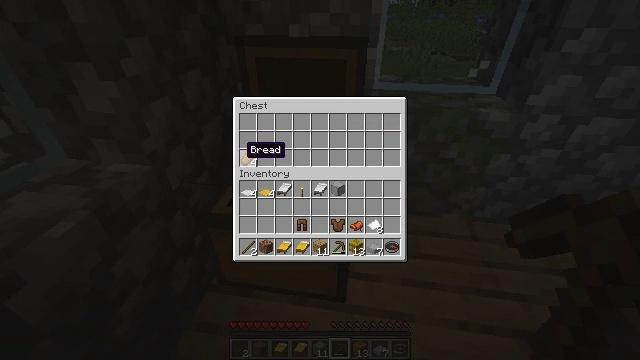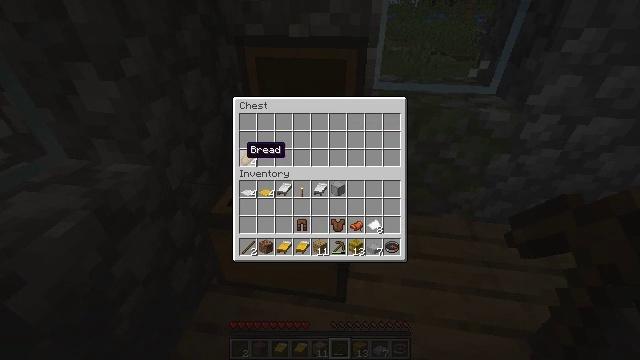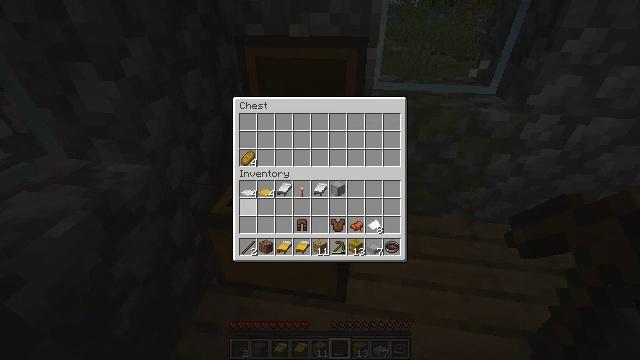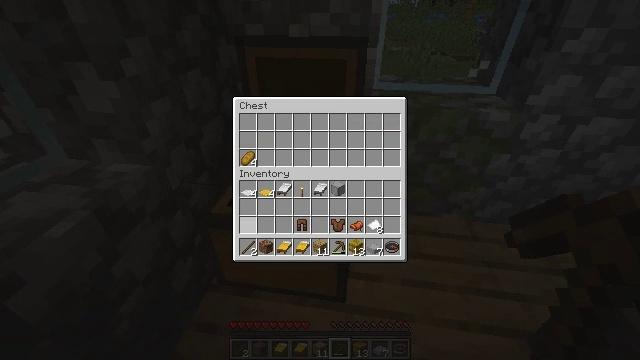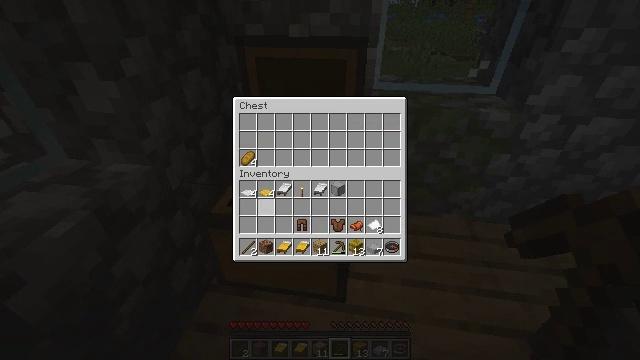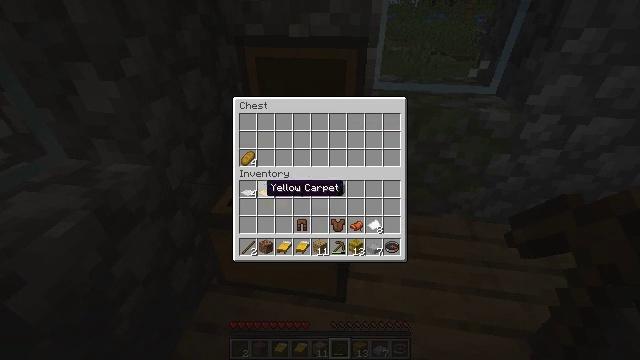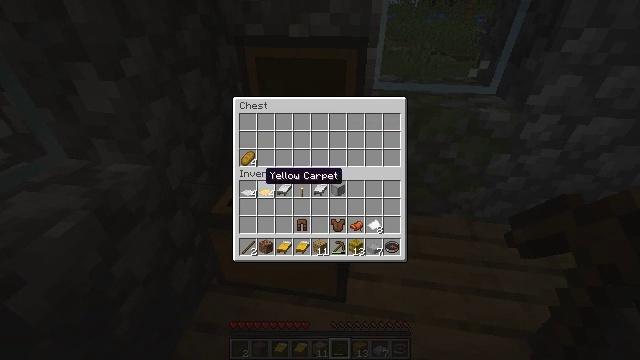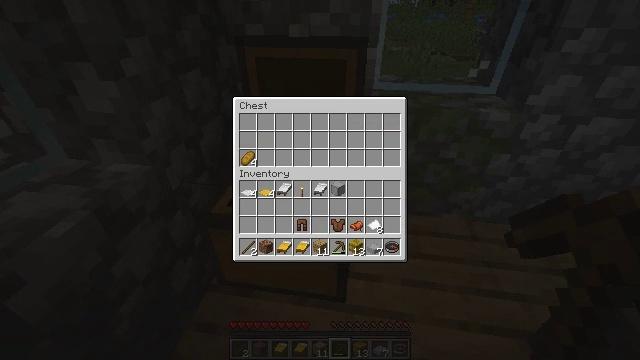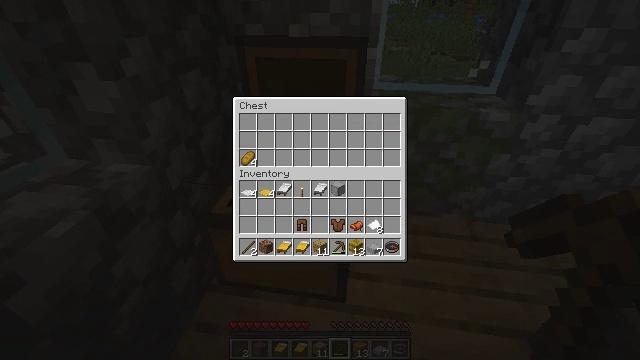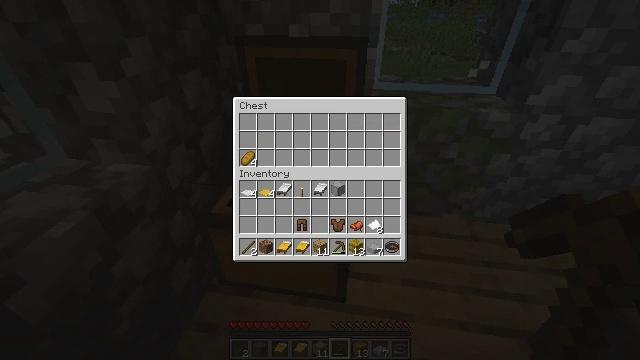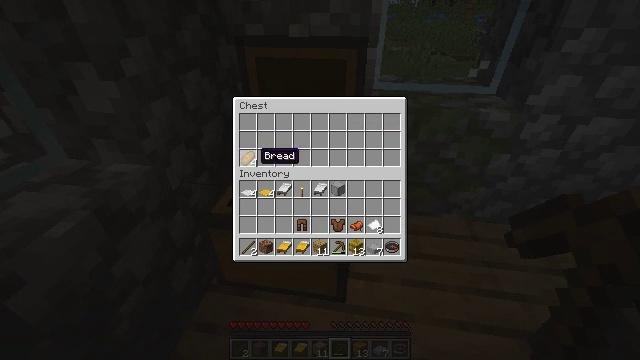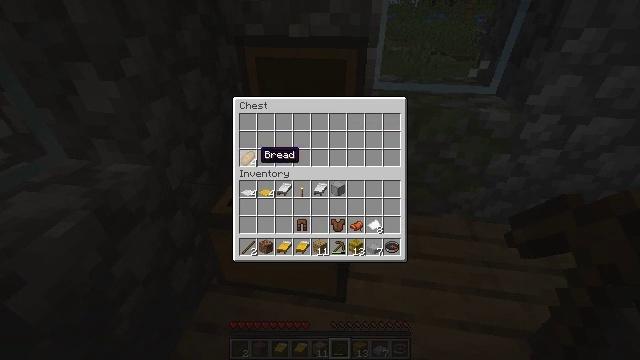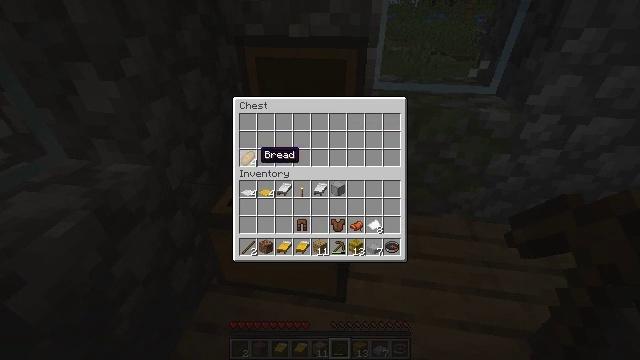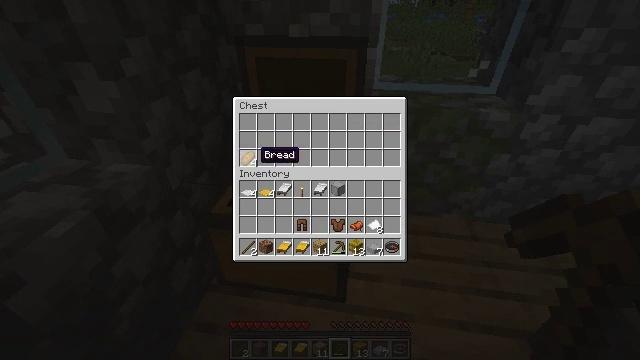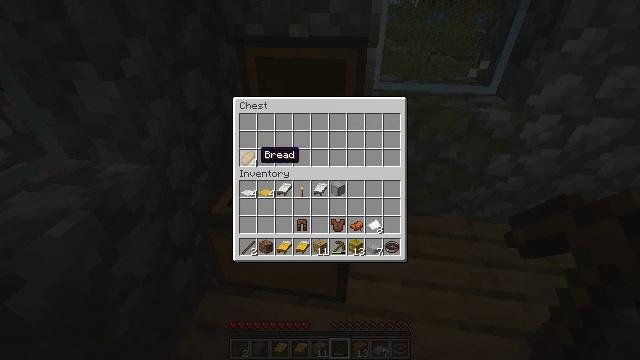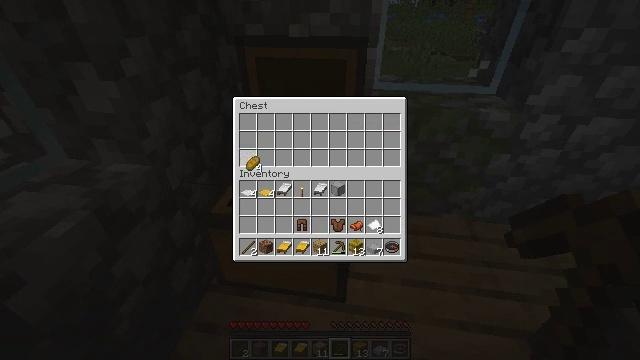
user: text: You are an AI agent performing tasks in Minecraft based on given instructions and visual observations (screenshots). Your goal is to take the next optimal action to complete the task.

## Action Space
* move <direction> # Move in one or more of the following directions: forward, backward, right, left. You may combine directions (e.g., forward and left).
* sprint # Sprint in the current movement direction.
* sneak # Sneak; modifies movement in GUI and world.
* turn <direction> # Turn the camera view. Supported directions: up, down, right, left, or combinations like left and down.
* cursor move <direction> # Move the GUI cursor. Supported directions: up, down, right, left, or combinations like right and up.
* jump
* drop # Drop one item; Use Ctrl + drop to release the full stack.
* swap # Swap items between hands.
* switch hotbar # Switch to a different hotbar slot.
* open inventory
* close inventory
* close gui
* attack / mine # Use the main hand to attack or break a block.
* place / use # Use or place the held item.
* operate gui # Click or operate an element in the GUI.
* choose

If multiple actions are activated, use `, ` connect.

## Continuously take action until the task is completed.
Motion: motion action
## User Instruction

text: Attack the white bed to collect it.
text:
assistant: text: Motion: no_op
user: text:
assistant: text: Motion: cursor move down
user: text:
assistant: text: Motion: cursor move right and down
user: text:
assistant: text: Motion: cursor move up
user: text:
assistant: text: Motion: cursor move up
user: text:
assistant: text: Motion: cursor move up
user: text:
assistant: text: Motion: cursor move up
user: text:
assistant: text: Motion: no_op
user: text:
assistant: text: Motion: cursor move up
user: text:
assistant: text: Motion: no_op
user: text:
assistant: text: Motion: no_op
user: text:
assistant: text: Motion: no_op
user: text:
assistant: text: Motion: no_op
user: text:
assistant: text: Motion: no_op
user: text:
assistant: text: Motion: operate gui
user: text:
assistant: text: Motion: operate gui
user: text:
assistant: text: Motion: cursor move down, operate gui
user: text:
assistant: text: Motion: cursor move right and down
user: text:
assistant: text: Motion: cursor move down
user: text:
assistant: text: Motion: no_op
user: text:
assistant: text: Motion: no_op
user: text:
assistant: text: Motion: no_op
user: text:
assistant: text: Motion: no_op
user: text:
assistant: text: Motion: no_op
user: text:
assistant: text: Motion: no_op
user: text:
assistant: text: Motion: operate gui
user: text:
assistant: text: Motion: operate gui
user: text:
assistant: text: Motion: operate gui
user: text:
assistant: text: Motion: no_op
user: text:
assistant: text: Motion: no_op